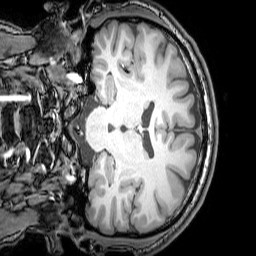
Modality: T1w
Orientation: coronal
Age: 22
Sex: male
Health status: healthy
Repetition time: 0.081 s
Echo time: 0.037 s